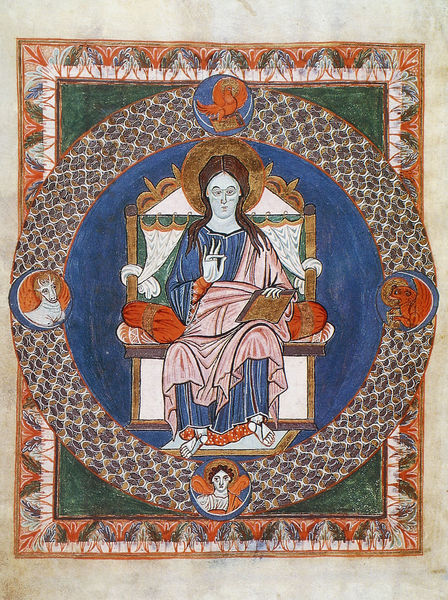
Titel: Gerocodex, Perikopenbuch
Institution: Darmstadt, Hessische Landesbibliothek
Schlagwörter: johannes, kissen, thron, buch, heiligenschein, christus, segen, markus, evangelisten, lukas, salvator mundi